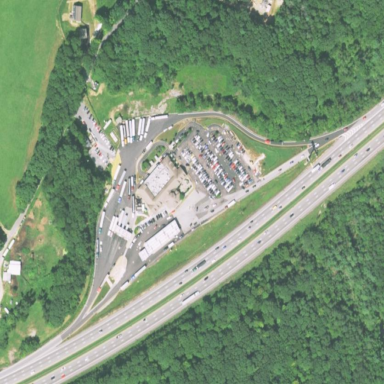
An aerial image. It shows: Combined fuel station and food court amenity.